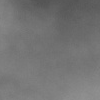
Atmospheric dust classification: dusty